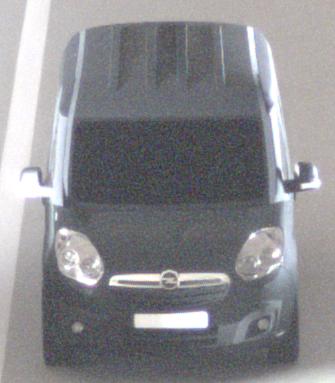
Make: Opel
Model: Combo Combi L1H1 1.4
Detailed model: Combo (D) Combi
Model produced from: 2012/01
Model produced until: 2013/11
Doors: 5
Color: black
Road condition: dry road
Daytime: midday
Contrast: medium contrast